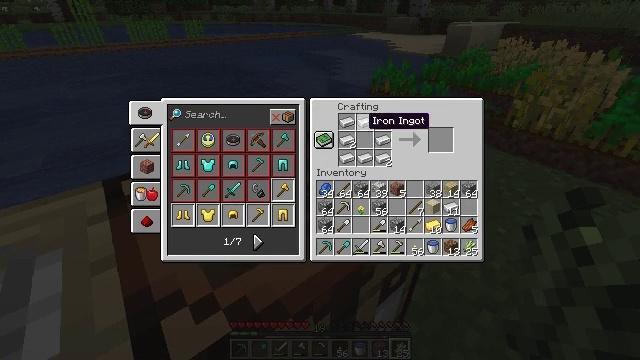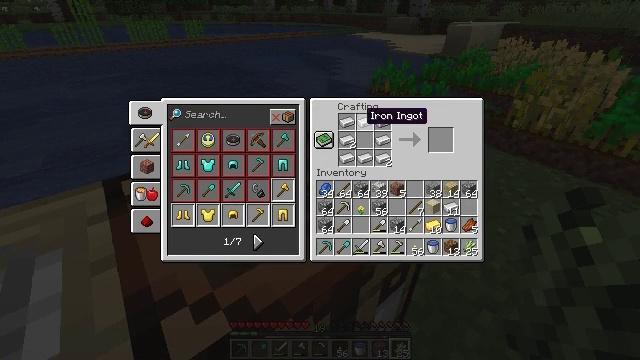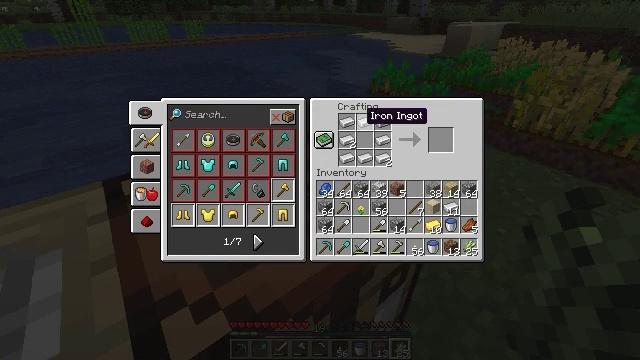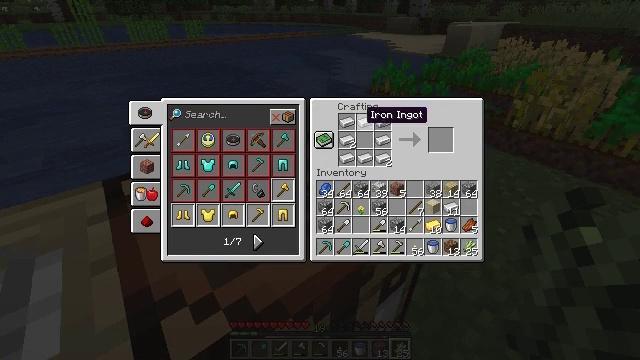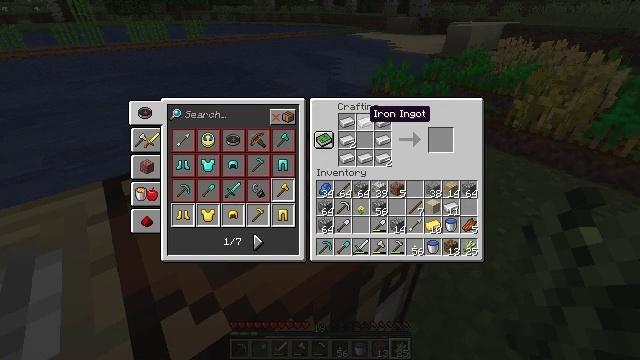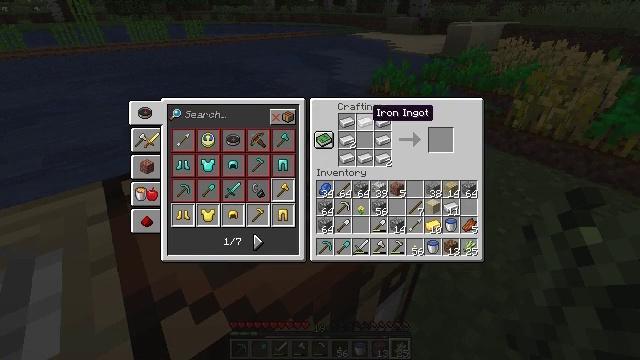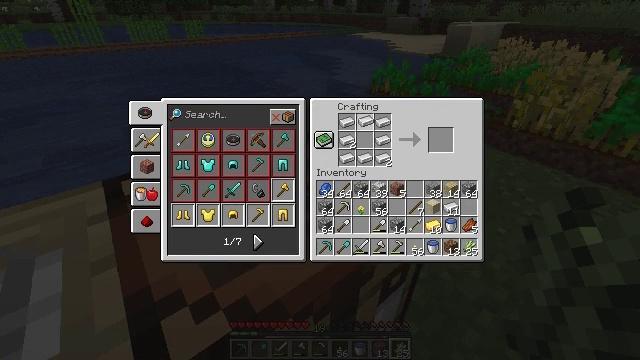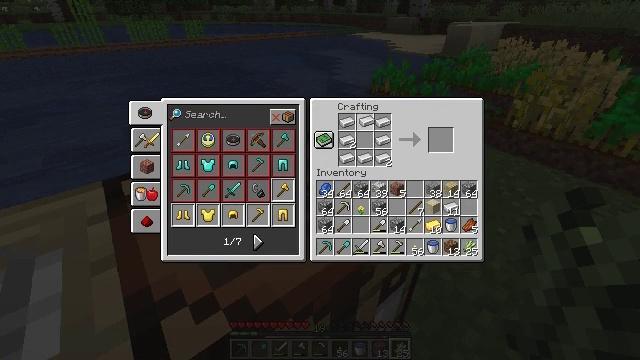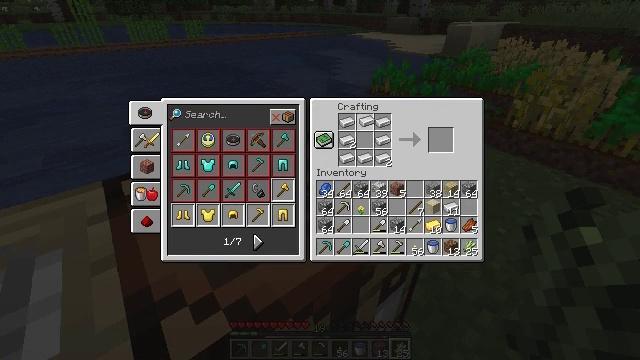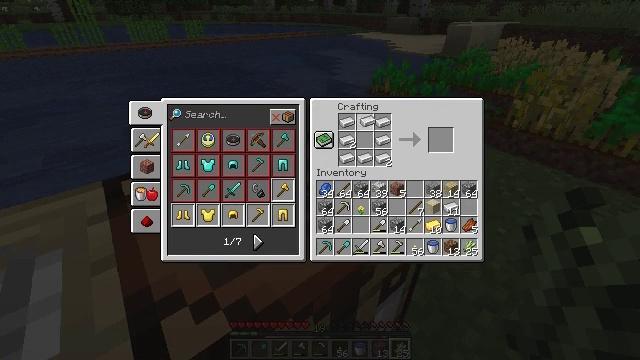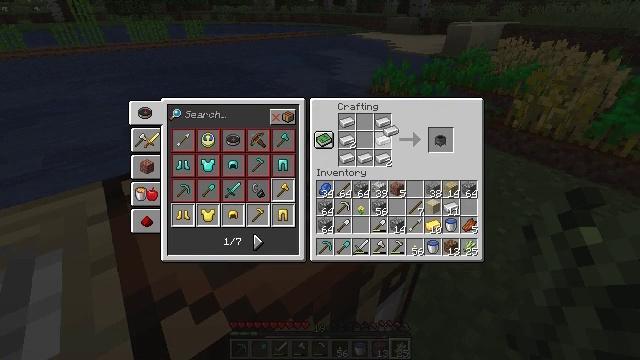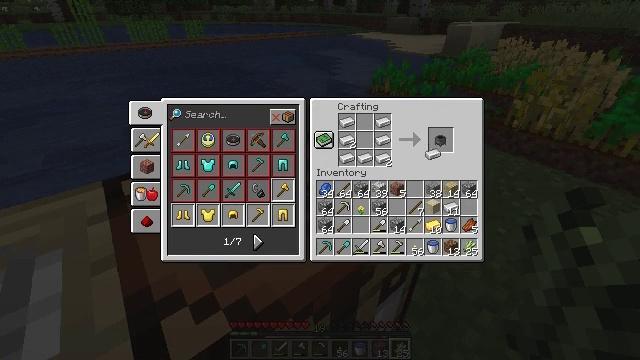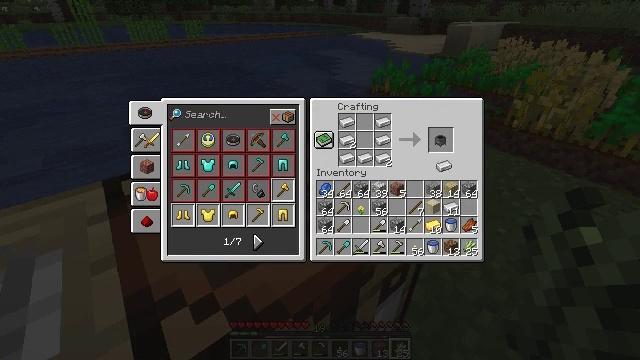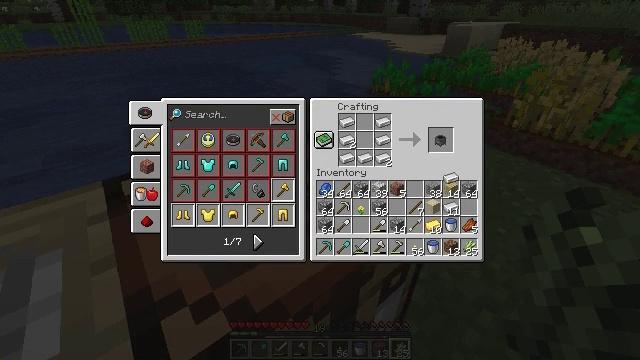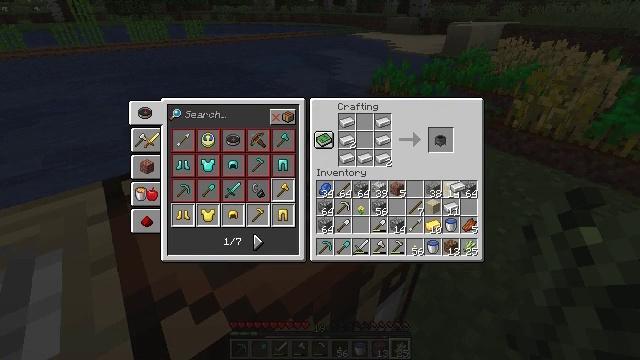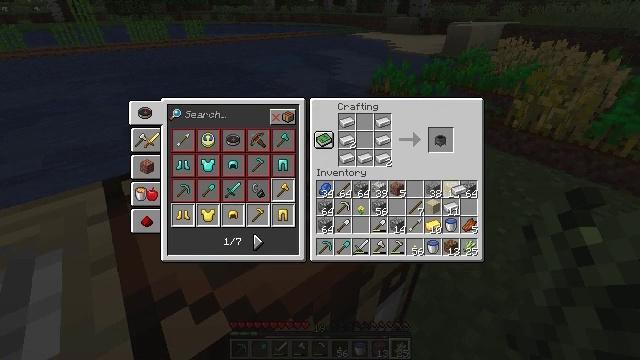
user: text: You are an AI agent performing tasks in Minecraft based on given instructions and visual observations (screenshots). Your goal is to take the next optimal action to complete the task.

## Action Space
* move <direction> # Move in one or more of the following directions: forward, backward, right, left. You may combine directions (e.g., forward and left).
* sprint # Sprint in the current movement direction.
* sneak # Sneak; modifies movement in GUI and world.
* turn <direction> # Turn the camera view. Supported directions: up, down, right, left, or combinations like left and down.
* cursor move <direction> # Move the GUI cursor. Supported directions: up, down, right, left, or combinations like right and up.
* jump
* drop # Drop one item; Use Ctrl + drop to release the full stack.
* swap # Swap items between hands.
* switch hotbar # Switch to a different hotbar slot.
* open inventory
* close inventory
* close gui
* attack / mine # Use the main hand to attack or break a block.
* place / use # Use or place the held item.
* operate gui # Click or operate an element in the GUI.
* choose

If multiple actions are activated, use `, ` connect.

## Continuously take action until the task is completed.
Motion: motion action
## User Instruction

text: Open your crafting interface and create a cauldron.
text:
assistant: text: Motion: no_op
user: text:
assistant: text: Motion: no_op
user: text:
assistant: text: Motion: no_op
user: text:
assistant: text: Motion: no_op
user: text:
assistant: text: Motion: no_op
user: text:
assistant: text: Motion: operate gui
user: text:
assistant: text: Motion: operate gui
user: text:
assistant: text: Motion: operate gui
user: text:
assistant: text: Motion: no_op
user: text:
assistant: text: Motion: cursor move right and down
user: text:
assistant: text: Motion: cursor move right and down
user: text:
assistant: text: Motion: cursor move right and down
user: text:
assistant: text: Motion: cursor move right and down
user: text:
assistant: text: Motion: cursor move down
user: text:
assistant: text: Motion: no_op
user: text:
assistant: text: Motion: no_op
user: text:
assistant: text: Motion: no_op
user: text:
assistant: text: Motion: no_op
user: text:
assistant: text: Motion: no_op
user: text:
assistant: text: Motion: no_op
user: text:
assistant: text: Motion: no_op
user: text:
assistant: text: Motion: no_op
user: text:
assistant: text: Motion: no_op
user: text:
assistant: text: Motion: no_op
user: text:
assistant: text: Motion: operate gui
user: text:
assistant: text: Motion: operate gui
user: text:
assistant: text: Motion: operate gui
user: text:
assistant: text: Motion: no_op
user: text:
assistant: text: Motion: cursor move up
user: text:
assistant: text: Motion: cursor move up